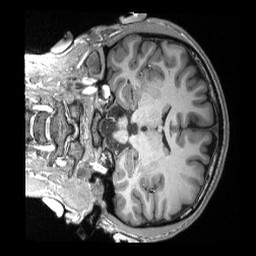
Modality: T1w
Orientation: coronal
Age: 29
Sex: male
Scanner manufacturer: siemens
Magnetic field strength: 3 T
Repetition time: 2.3 s
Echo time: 0.00308 s